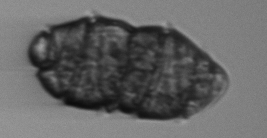
Label: Margalefidinium